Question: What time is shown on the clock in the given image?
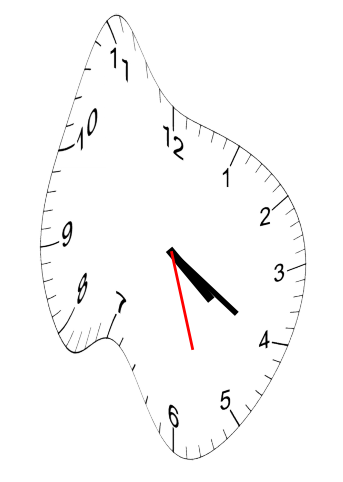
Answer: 04:20:27